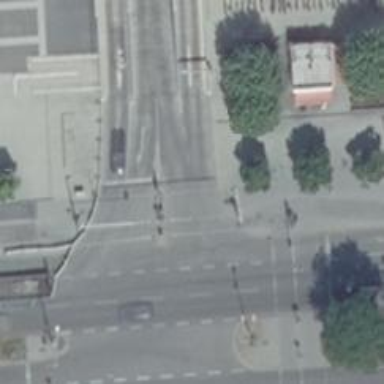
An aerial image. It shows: Road crossing with traffic signals and island.